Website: walmart
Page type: payment
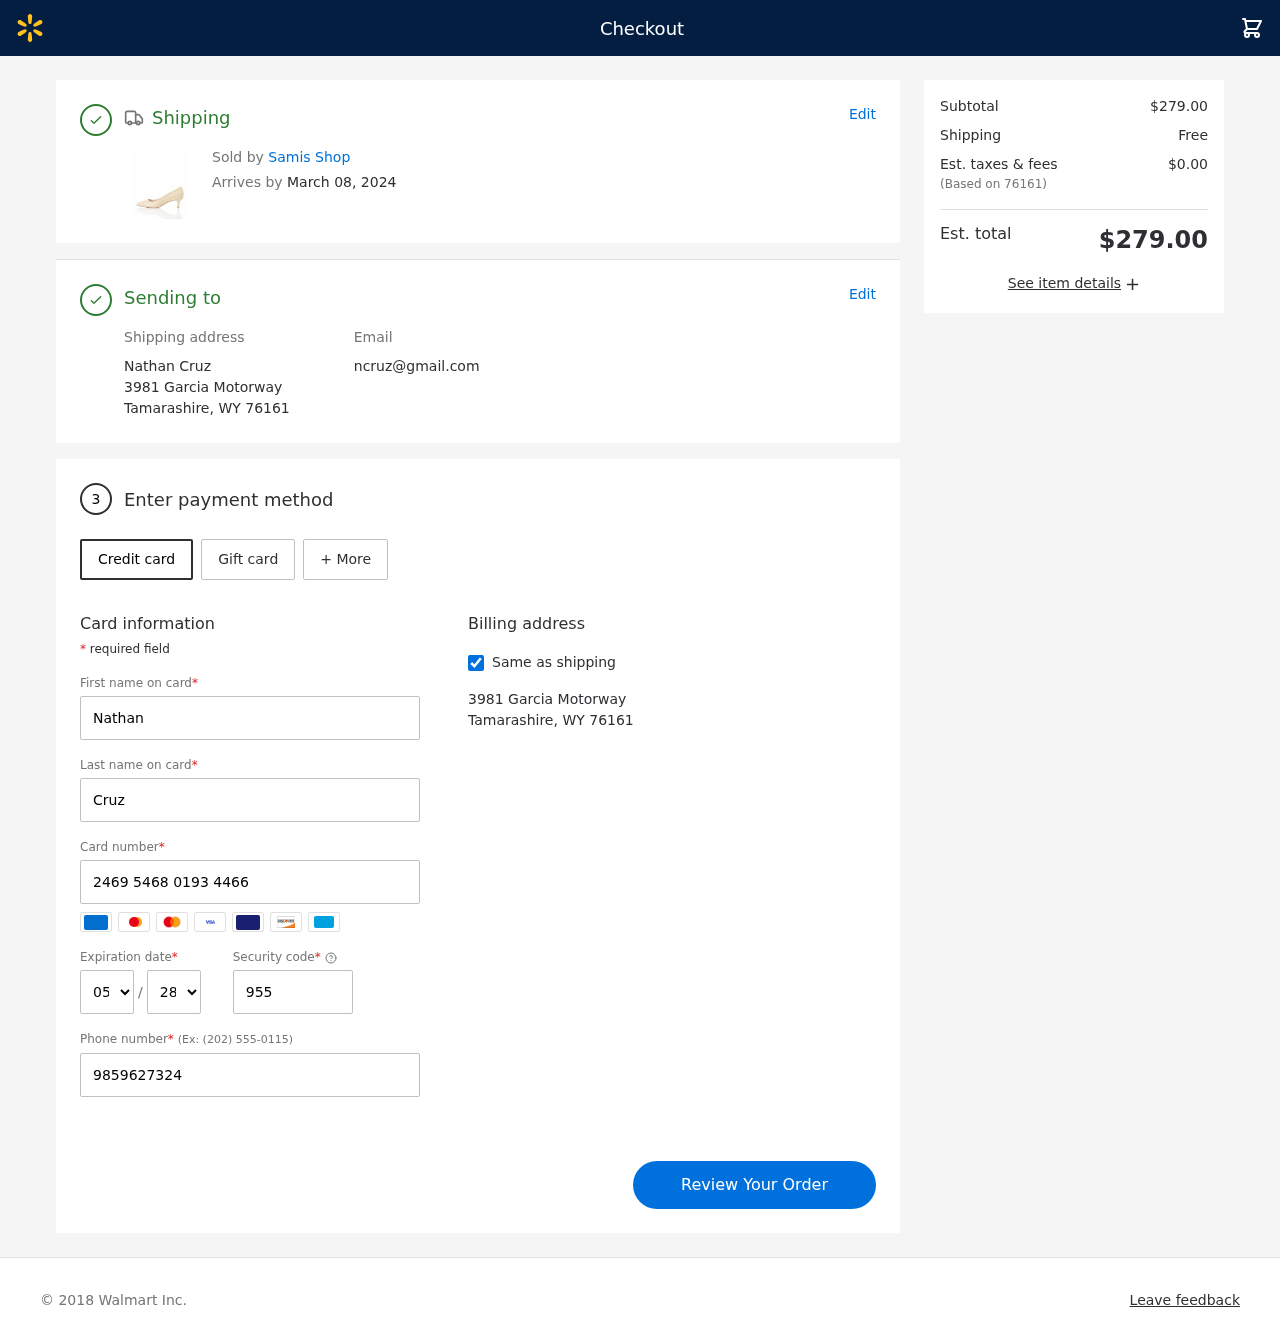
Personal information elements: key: PII_CARD_CVV
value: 955
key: PII_CARD_EXPIRY_MONTH
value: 05
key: PII_CARD_EXPIRY_YEAR
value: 28
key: PII_CARD_NUMBER
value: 2469 5468 0193 4466
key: PII_CITY_STATE_ZIP
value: Tamarashire, WY 76161
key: PII_EMAIL
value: ncruz@gmail.com
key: PII_FIRSTNAME
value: Nathan
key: PII_FULLNAME
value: Nathan Cruz
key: PII_LASTNAME
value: Cruz
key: PII_PHONE
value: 9859627324
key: PII_POSTCODE
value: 76161
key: PII_STREET
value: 3981 Garcia Motorway
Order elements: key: ORDER_DELIVERY_DATE
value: March 08, 2024
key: ORDER_SUBTOTAL
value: $279.00
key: ORDER_SHIPPING_COST
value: Free
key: ORDER_TAX
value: $0.00
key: ORDER_TOTAL
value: $279.00